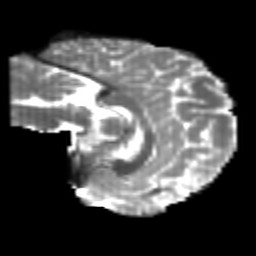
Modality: T2w
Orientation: sagittal
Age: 21
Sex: female
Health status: healthy
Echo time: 0.074 s